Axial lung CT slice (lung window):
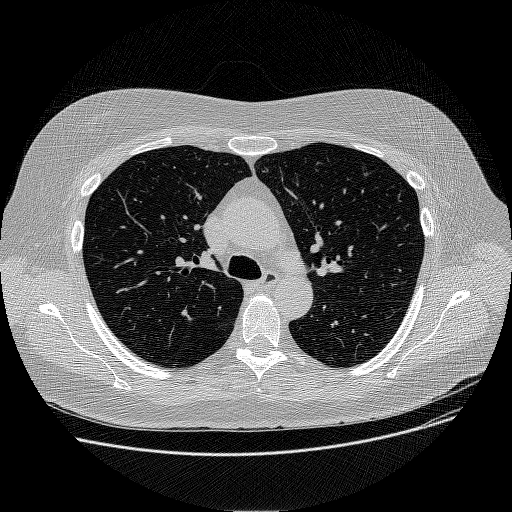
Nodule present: no